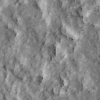
Atmospheric dust classification: not_dusty